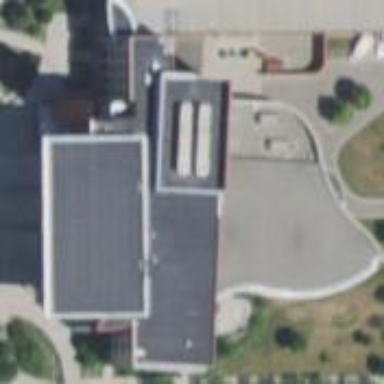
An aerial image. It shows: Library building.